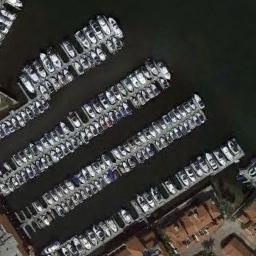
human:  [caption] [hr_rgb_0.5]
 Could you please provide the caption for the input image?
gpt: Only a few boats stopped in the upper left corner of the harbor .

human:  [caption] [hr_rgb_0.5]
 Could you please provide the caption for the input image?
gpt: There are many ships in the harbor .

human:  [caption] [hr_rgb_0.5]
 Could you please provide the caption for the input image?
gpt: Neatly lined with yachts on the sea next to the harbor of the building .

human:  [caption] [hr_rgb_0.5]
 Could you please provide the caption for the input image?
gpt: The harbor has lots of neatly docked boats and a residential area is next to the harbor .

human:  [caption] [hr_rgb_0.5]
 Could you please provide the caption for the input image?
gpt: There are many ships docked neatly at the harbor beside some brown buildings .